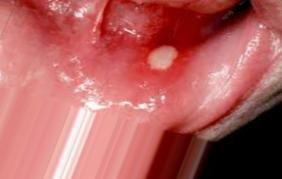
Condition: Mouth Ulcer